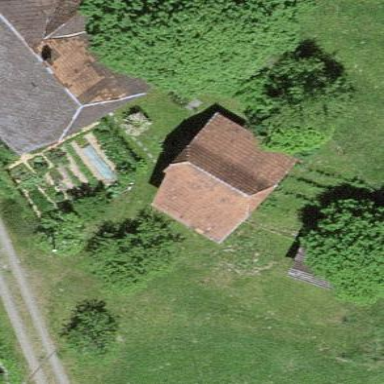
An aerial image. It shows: Barn.